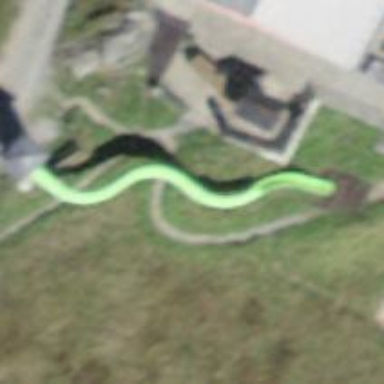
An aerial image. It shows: Playground featuring slide.